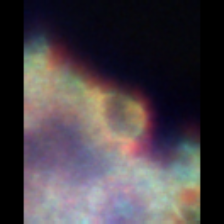
Taxon: Unknown_full_image
Group: Unknown